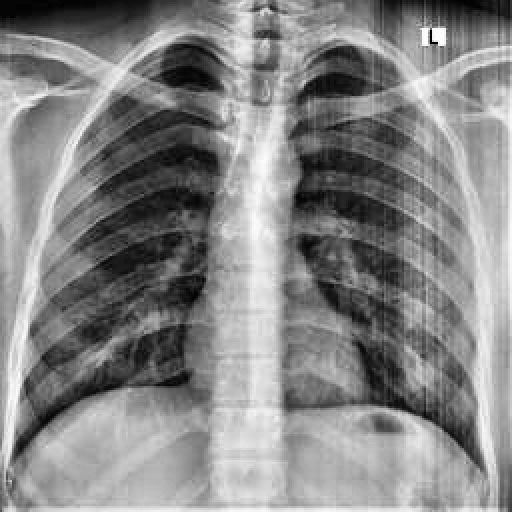
Finding: NORMAL